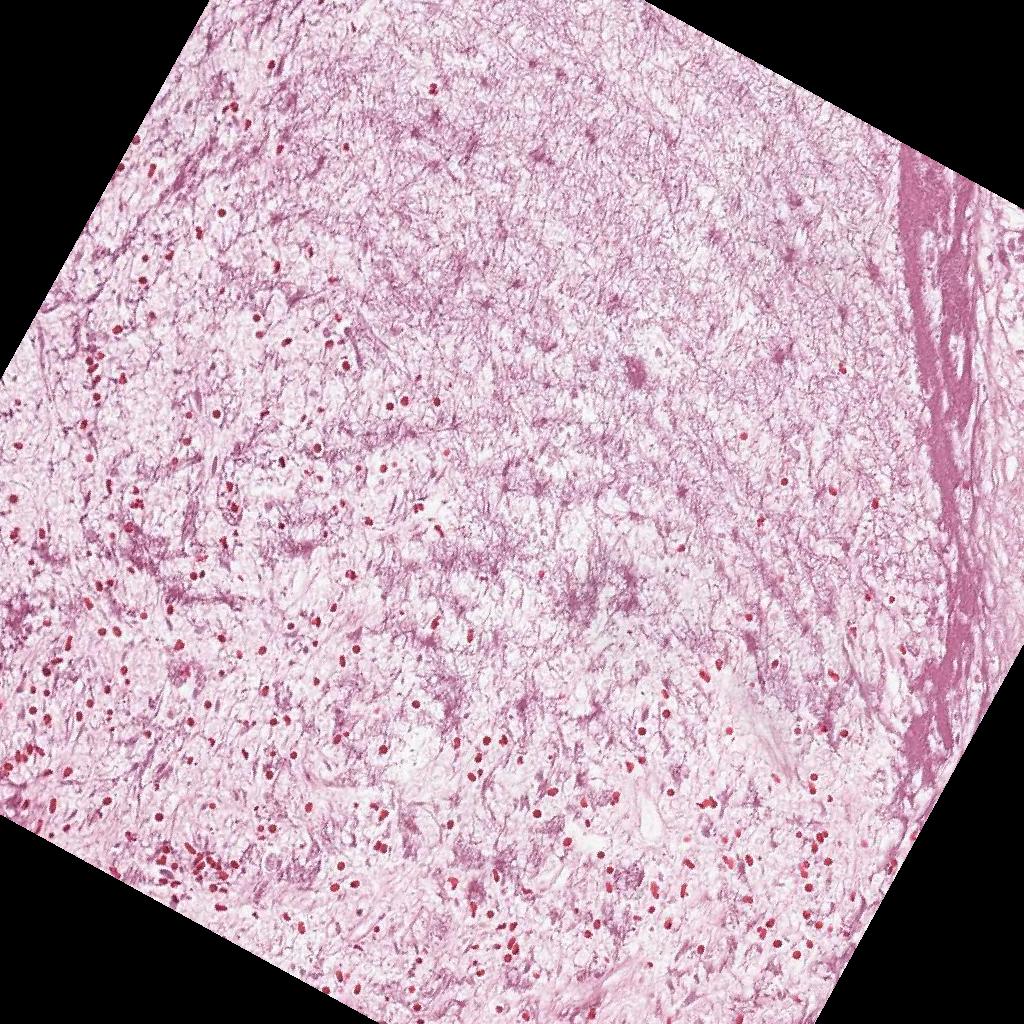
Label: Non-Viable-Tumor